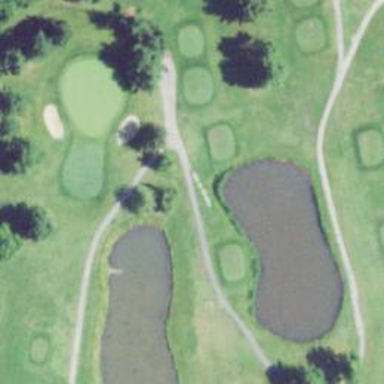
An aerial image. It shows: Golf path made of asphalt.